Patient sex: M
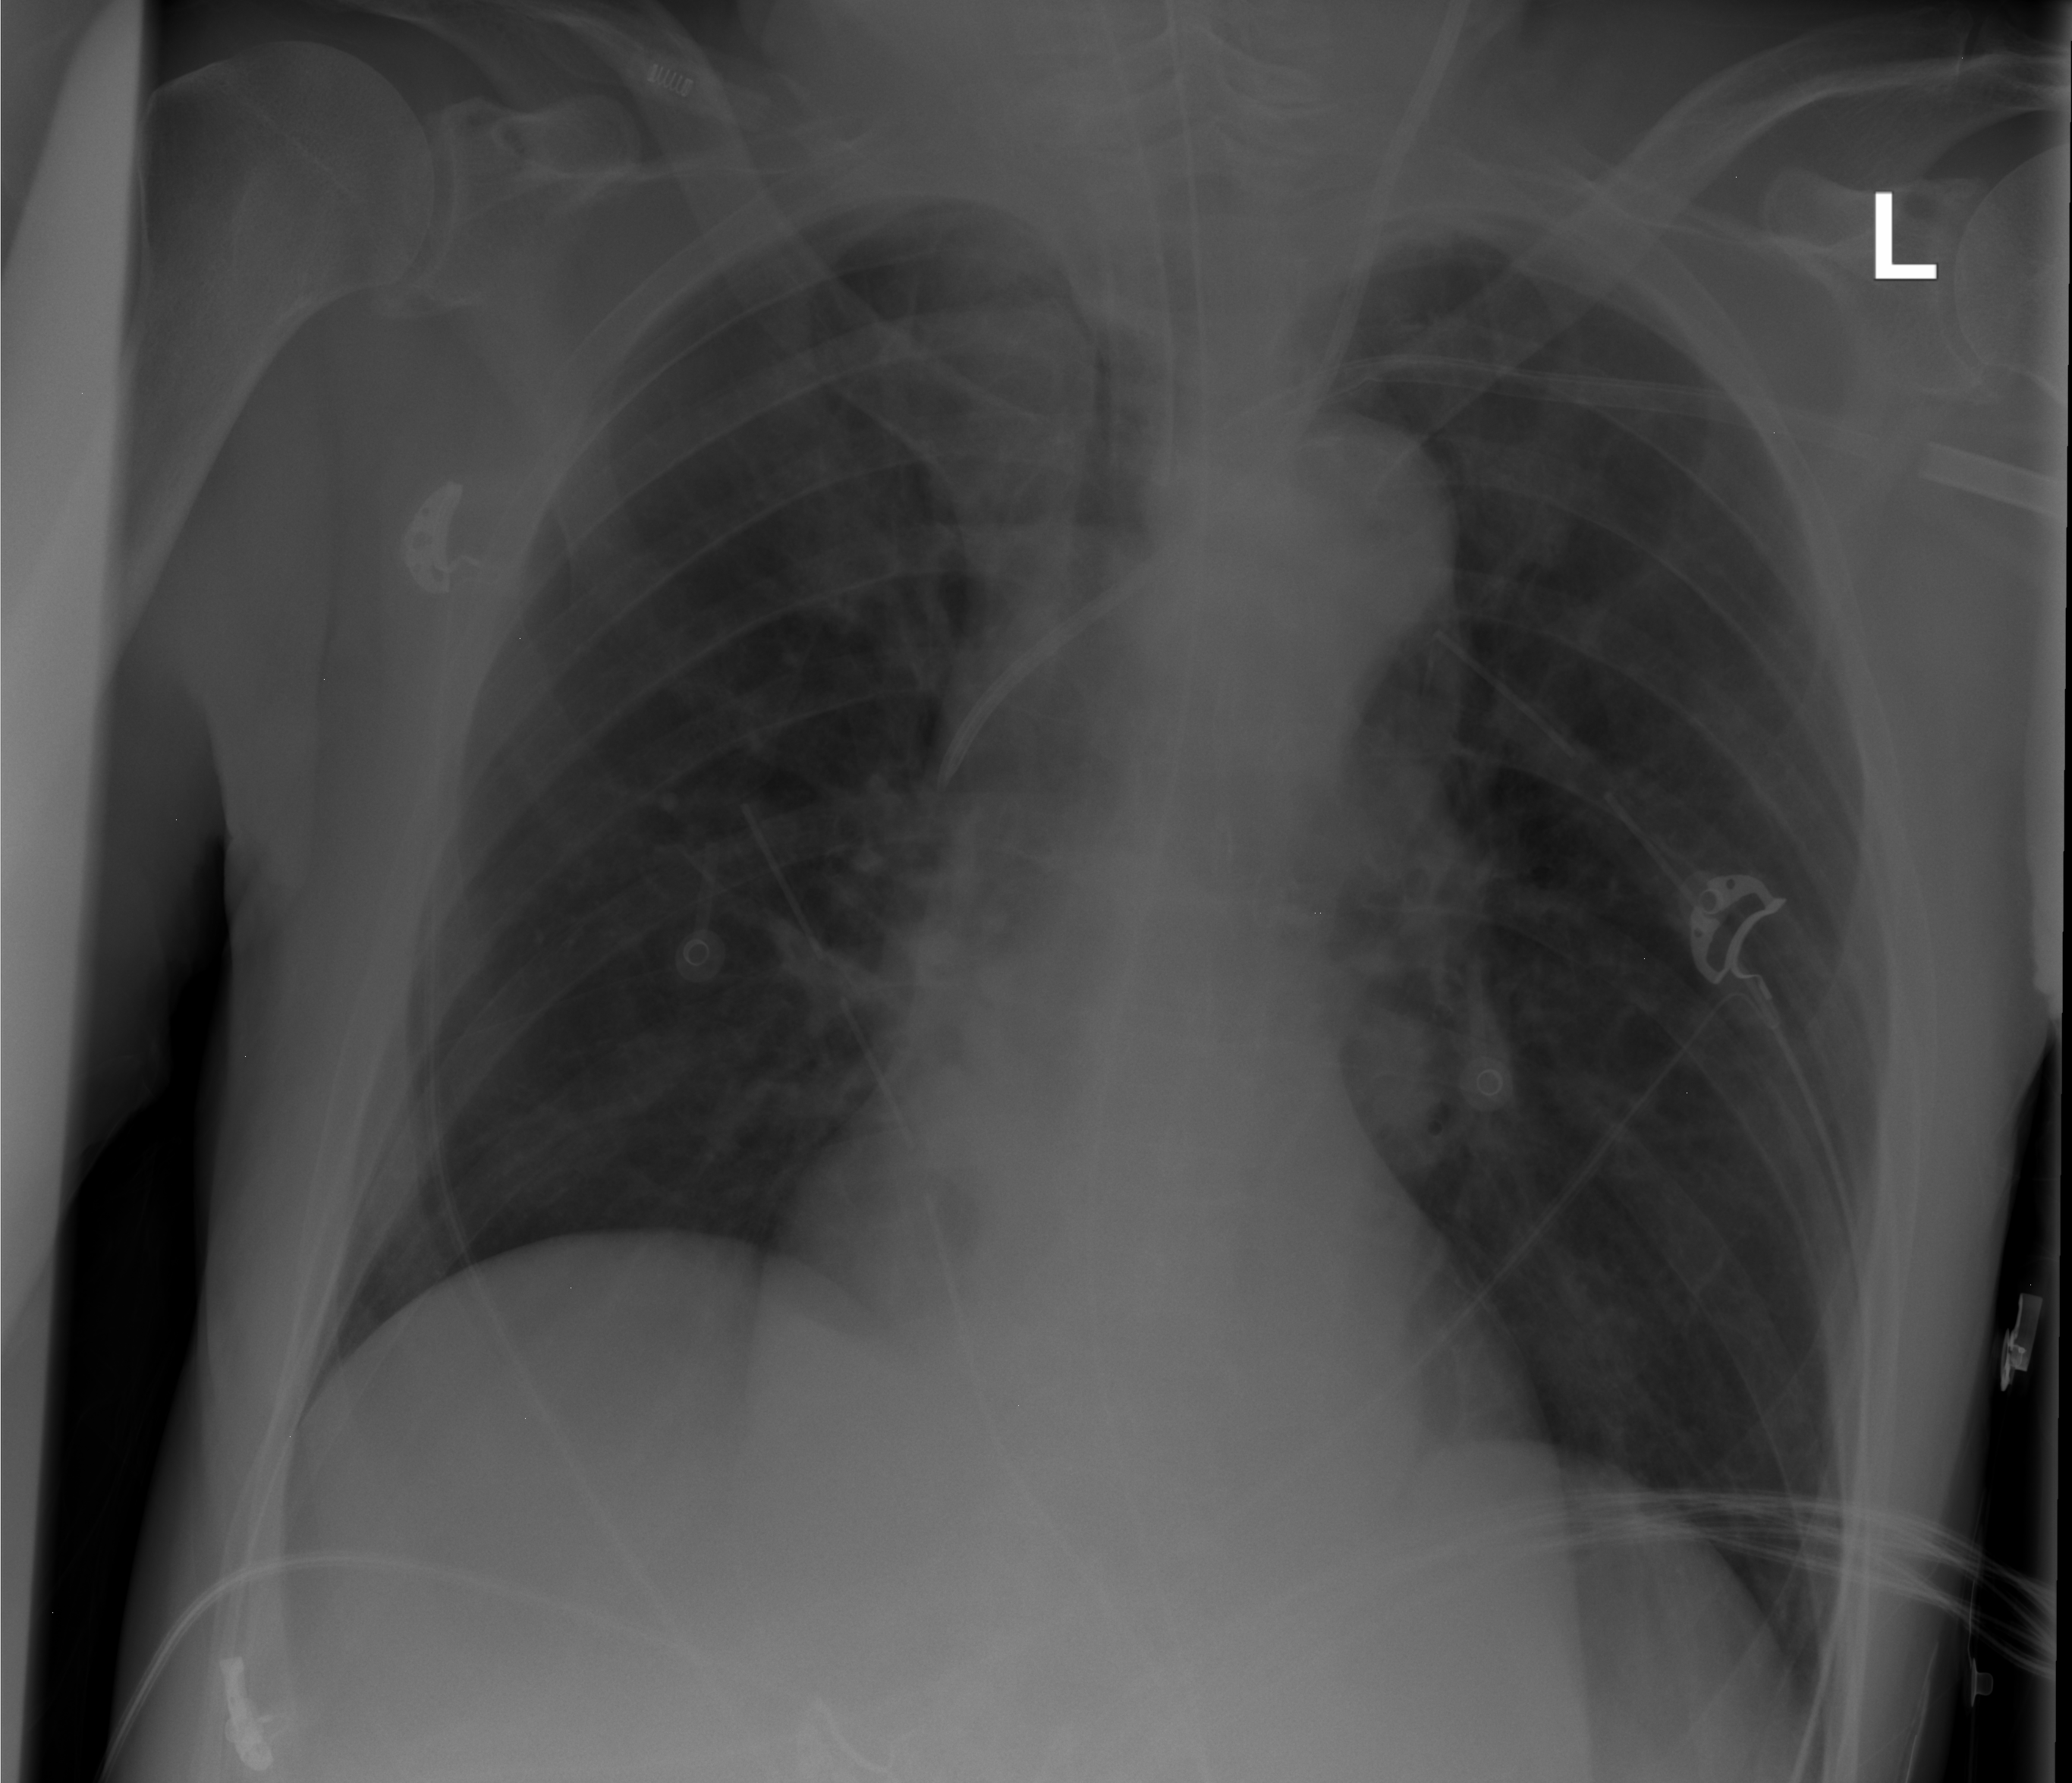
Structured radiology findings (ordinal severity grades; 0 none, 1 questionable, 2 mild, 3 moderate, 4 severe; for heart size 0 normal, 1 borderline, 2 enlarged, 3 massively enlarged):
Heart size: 0
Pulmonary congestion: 0
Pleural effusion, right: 0
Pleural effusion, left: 0
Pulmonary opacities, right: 0
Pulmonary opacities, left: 0
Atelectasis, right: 1
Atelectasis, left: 1